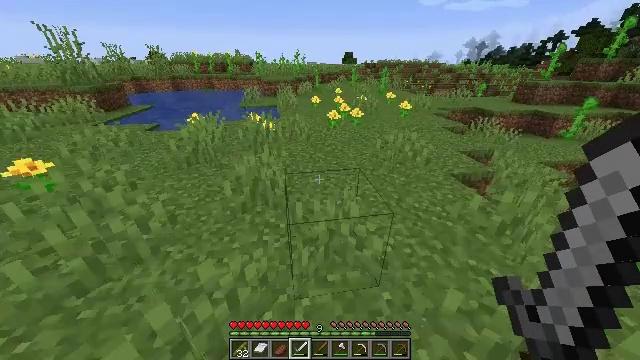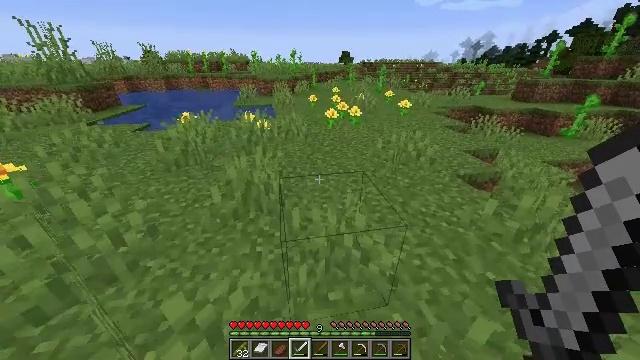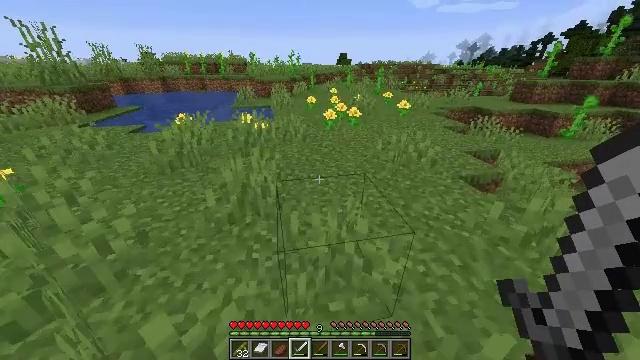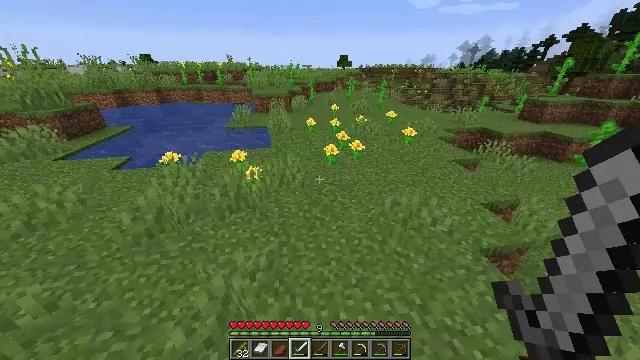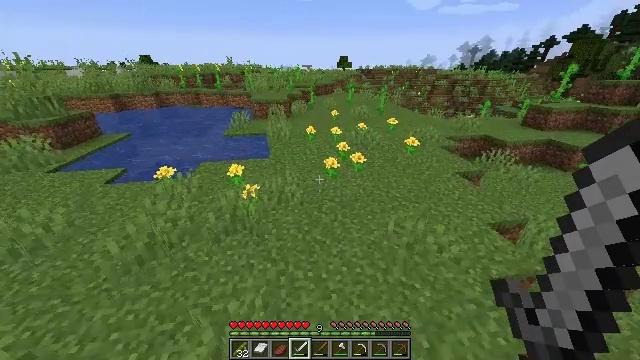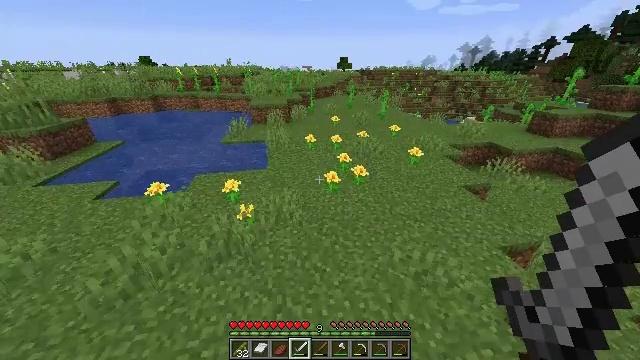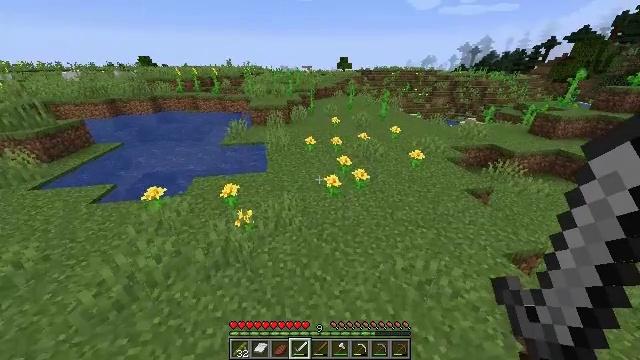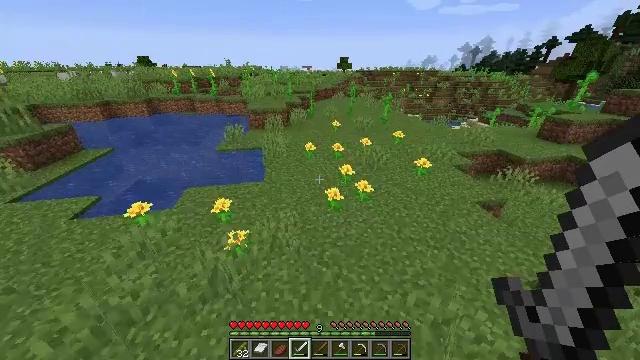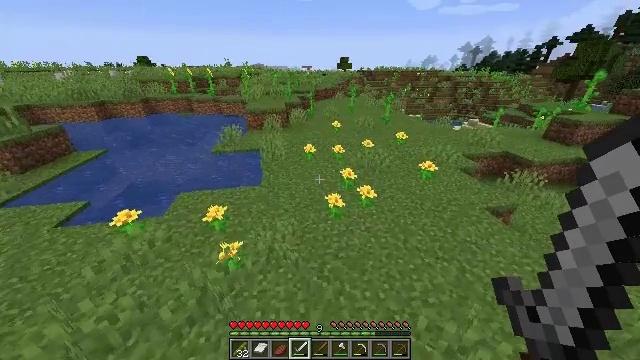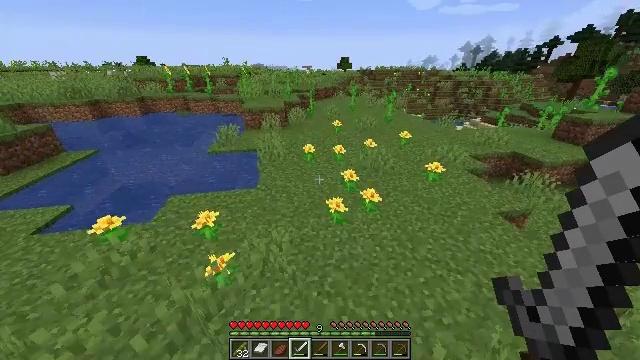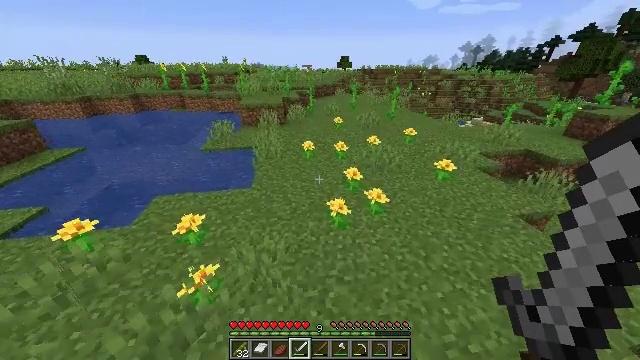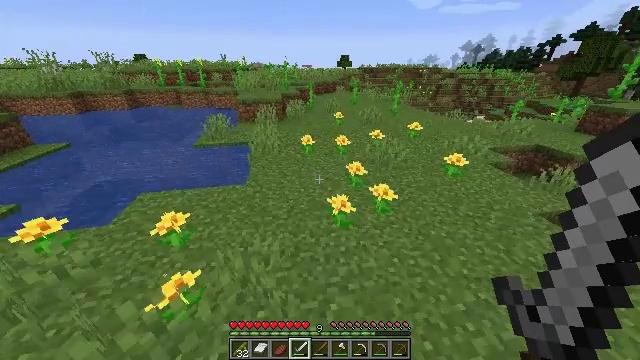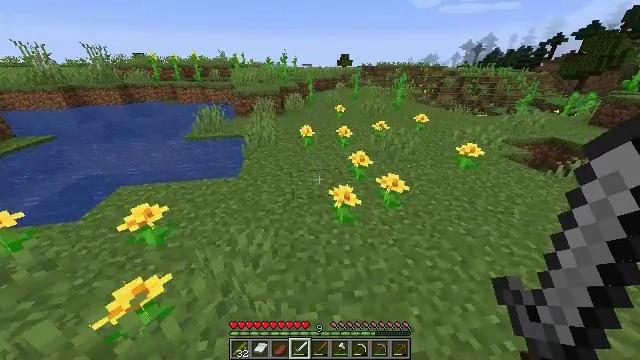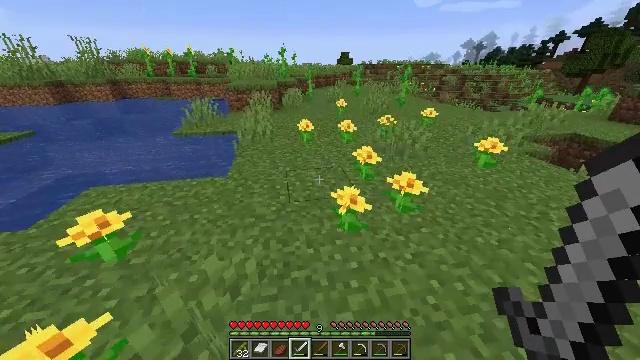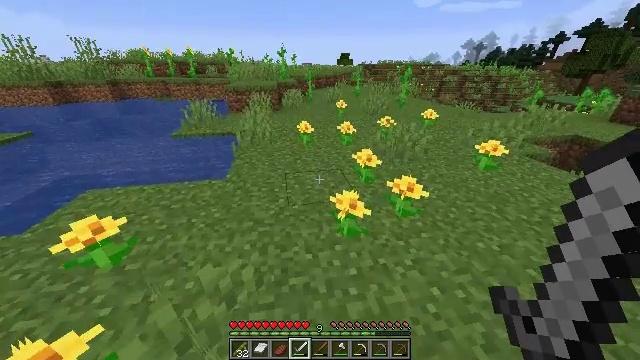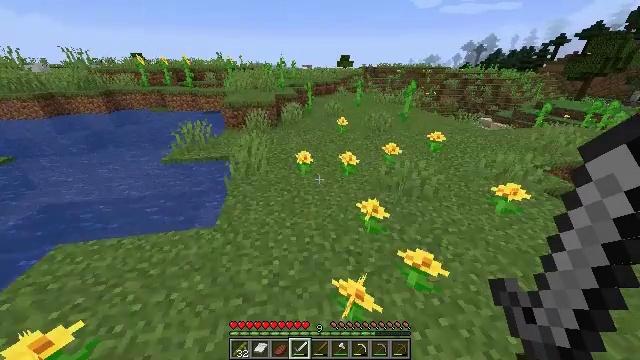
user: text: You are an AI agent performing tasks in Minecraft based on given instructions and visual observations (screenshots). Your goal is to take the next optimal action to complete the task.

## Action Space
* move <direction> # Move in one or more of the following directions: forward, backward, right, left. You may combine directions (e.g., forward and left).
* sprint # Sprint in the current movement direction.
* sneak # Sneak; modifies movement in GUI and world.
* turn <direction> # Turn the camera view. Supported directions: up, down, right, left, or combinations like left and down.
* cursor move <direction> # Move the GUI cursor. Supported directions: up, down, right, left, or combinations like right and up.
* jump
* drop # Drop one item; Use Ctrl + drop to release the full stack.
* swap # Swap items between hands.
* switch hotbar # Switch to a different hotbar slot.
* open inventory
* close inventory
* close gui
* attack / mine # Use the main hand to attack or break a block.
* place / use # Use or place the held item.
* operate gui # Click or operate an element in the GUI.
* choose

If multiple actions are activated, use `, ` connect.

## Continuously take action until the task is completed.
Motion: motion action
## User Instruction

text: Break the sweet berry bush to collect berries.
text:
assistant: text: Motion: move forward, jump
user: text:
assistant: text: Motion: move forward, sprint, jump
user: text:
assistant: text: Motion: move forward, sprint, jump
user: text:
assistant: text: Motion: move forward, sprint, jump
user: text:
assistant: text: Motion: move forward, sprint, jump
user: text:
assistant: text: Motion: move forward, jump
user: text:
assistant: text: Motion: move forward, jump
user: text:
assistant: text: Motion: move forward, jump
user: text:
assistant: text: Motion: move forward, jump
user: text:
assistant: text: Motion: move forward, jump
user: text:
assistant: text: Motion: move forward, jump
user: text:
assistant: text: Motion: move forward, sprint, jump
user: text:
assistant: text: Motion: move forward, sprint, jump
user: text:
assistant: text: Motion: move forward, sprint, jump
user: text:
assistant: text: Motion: move forward, sprint, jump
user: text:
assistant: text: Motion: move forward, jump
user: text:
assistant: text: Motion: move forward, jump
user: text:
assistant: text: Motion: move forward, jump
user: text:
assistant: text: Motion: move forward, jump
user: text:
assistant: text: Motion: move forward, jump
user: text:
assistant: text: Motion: move forward, sprint, jump
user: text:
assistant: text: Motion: move forward, sprint, jump
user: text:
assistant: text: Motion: move forward, sprint, jump
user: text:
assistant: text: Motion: move forward, jump
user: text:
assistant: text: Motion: move forward, jump
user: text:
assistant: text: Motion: move forward, jump
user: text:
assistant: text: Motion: move forward, jump
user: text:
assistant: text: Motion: move forward, jump
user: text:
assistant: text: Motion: move forward, jump
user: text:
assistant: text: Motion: move forward, sprint, turn left, jump